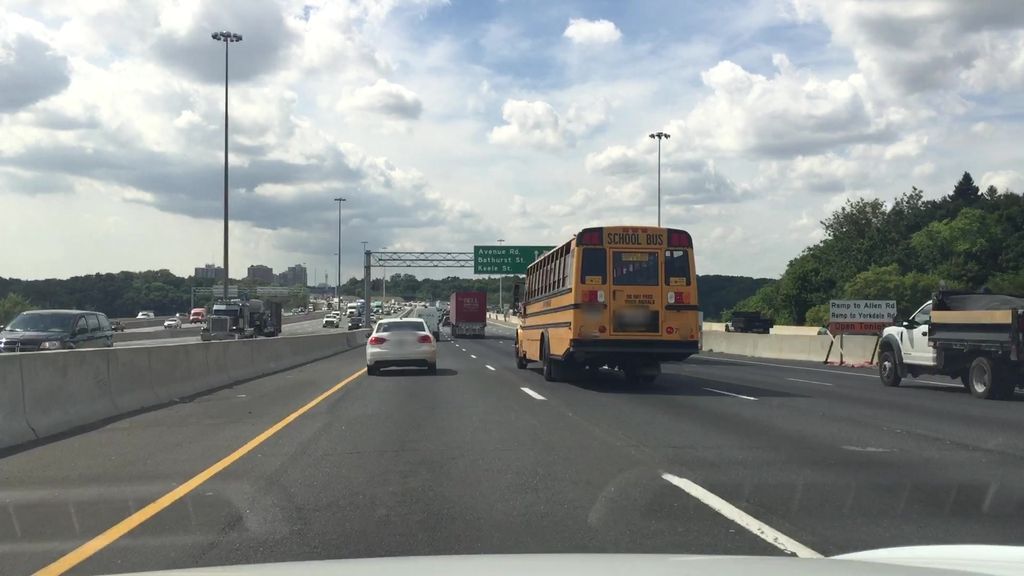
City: toronto